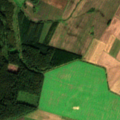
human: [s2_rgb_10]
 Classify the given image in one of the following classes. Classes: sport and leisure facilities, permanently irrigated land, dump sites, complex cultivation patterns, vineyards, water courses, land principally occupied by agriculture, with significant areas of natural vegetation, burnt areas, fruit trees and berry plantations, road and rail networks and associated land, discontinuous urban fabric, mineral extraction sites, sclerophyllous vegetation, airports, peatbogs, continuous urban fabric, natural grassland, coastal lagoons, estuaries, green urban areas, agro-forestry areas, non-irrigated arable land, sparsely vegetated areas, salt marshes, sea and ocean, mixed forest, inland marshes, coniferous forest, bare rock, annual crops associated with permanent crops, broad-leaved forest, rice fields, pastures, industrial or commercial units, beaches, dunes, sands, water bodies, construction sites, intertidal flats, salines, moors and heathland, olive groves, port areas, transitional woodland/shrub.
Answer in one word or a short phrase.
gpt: non-irrigated arable land, pastures, broad-leaved forest, coniferous forest